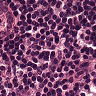
Metastatic tissue present: no